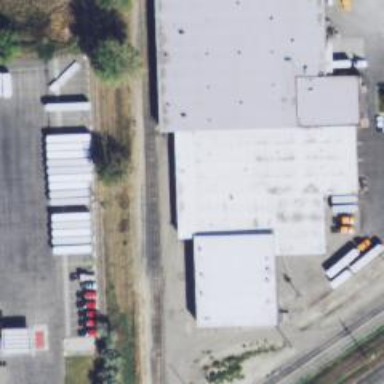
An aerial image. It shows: Railway siding with rails.